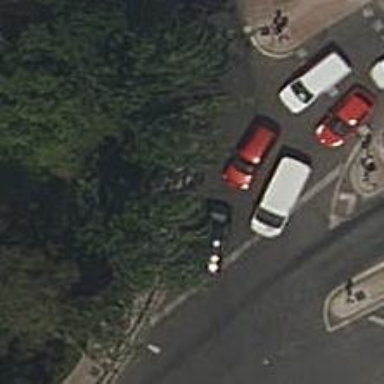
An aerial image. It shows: Road with traffic signals.